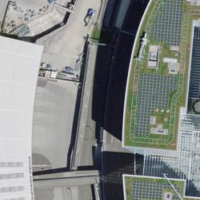
EUNIS habitat code: 57
Species observed at this site:
Corythucha ciliata